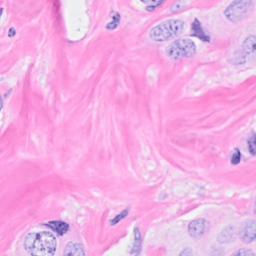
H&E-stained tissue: Breast